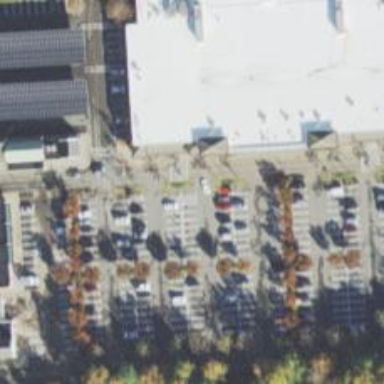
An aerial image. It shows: Parking space.